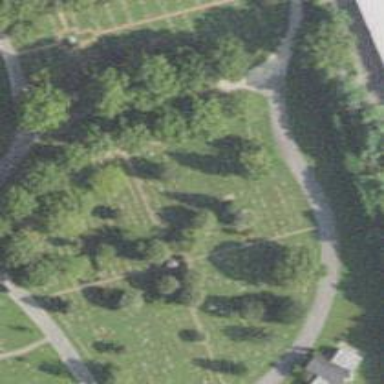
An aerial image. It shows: Sector within cemetery.